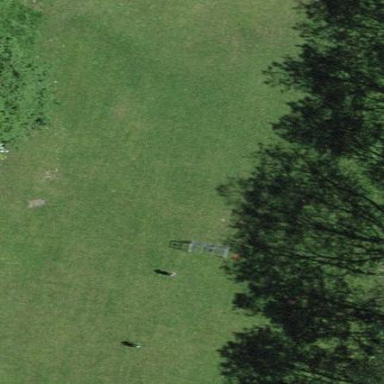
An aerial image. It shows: Recreation ground.